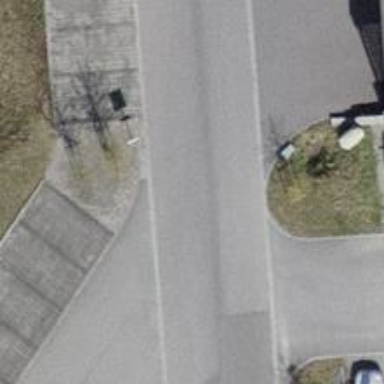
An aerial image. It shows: Parking aisle designated as service road.